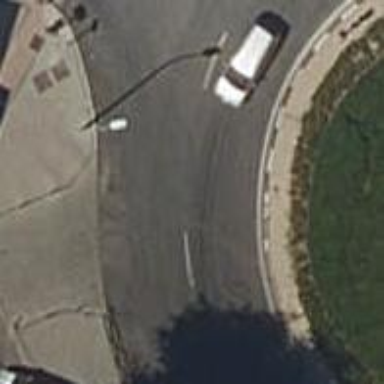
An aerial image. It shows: Road with traffic signals.